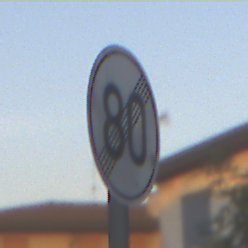
Verkehrszeichen: EndeGeschwindigkeit80
Umgebung: Outdoor, Urban
Tageszeit: SunriseSunset
Wetter: Clear
Licht: Natural
Jahreszeit: NotSpecified
Kontrast: LowContrast